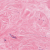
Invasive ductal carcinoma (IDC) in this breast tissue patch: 0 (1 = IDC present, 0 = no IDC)